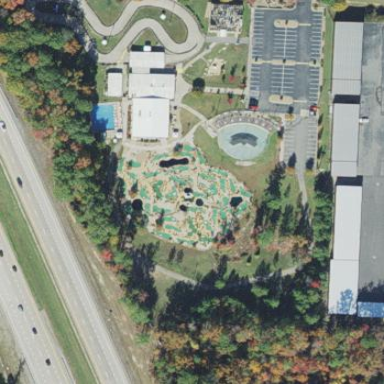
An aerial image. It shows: Miniature golf course.